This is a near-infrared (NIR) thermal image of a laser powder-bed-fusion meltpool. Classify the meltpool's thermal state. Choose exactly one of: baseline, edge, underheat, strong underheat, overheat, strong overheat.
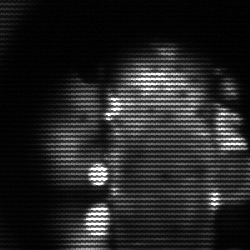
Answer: strong underheat